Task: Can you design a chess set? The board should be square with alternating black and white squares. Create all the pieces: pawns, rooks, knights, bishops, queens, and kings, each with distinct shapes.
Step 5149:
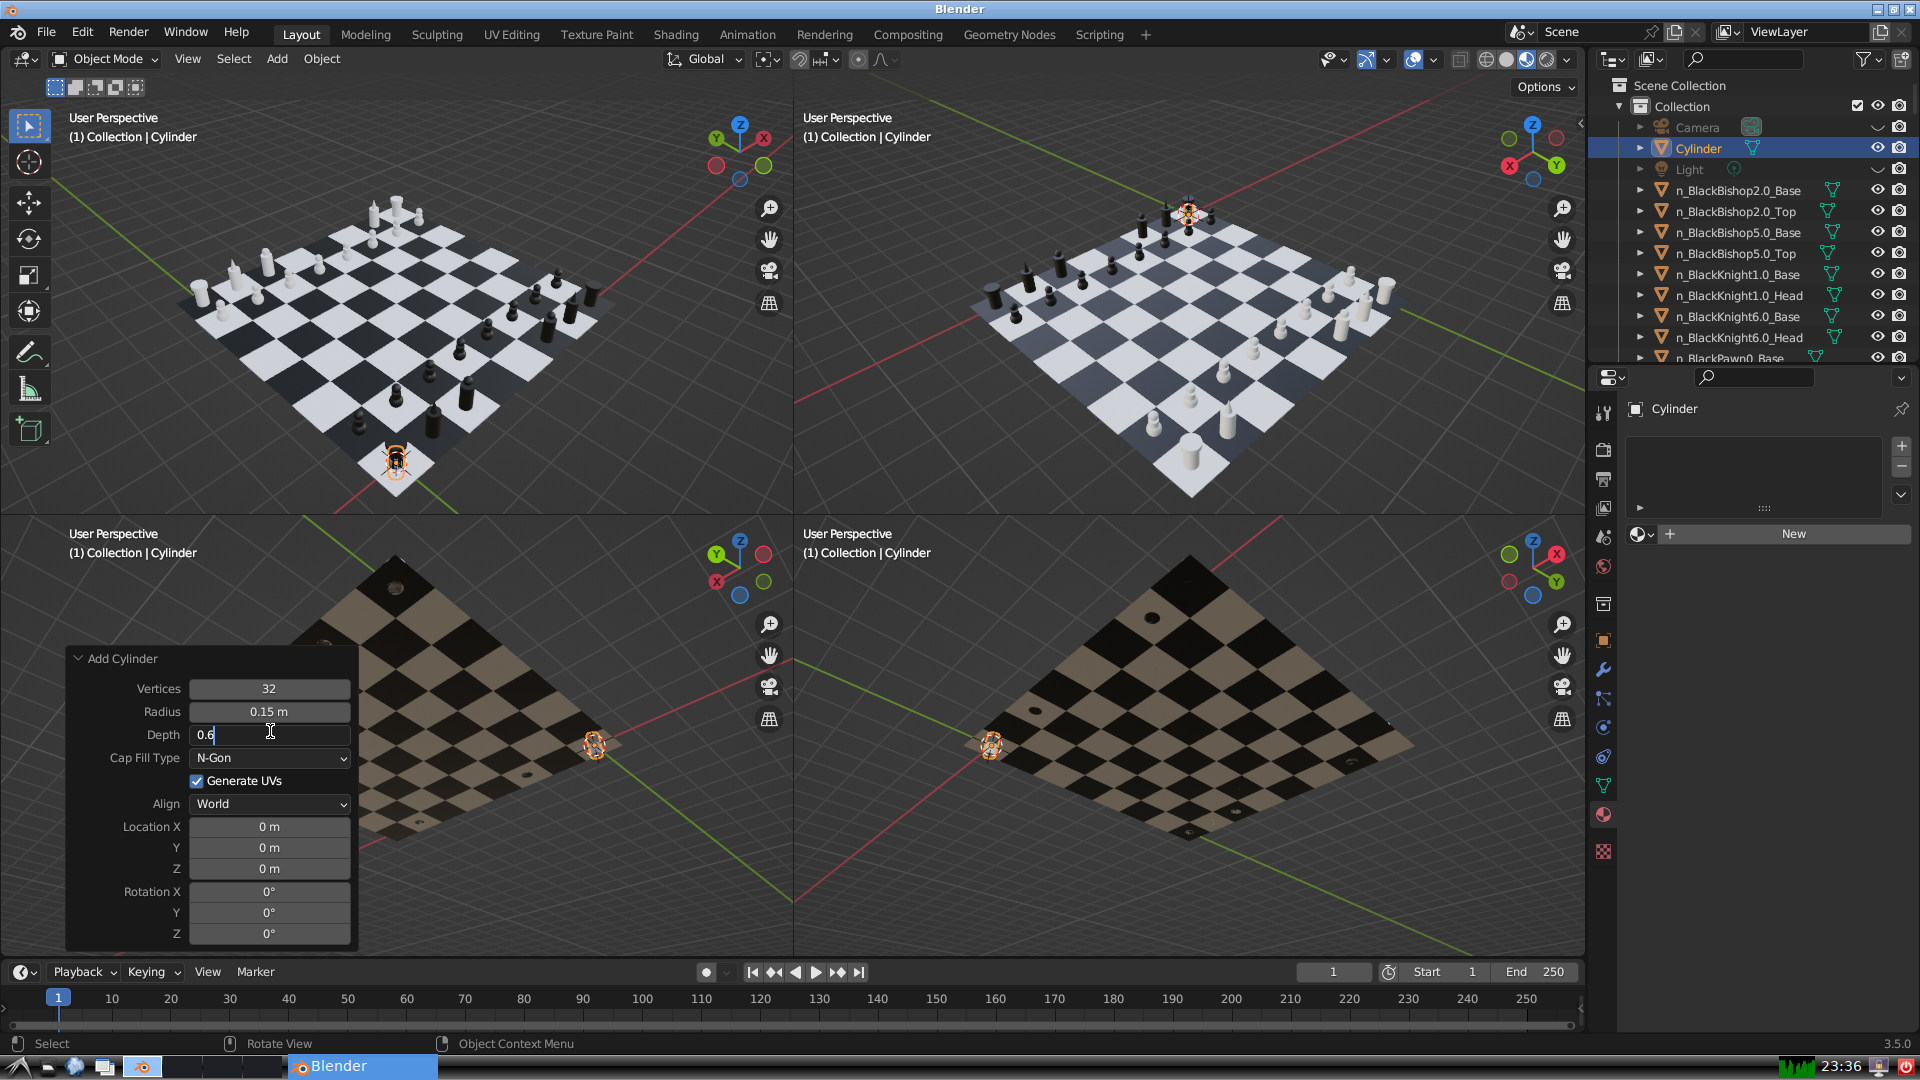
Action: {"key_press": ['Return']}